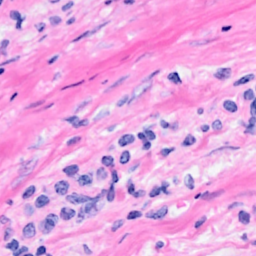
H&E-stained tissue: Breast